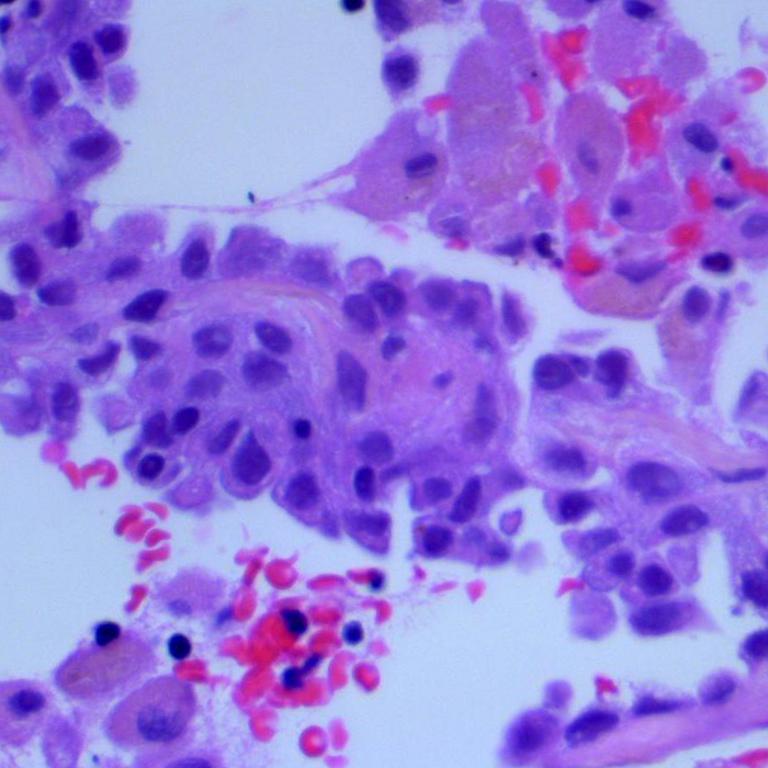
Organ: lung
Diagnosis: adenocarcinomas